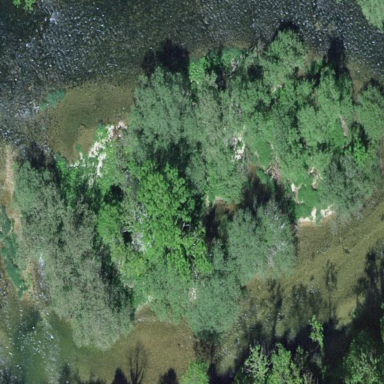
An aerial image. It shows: Deciduous broadleaved forest on islet.